Aerial crown-view tile of a tropical tree (Barro Colorado Island, Panama), acquired 20250915:
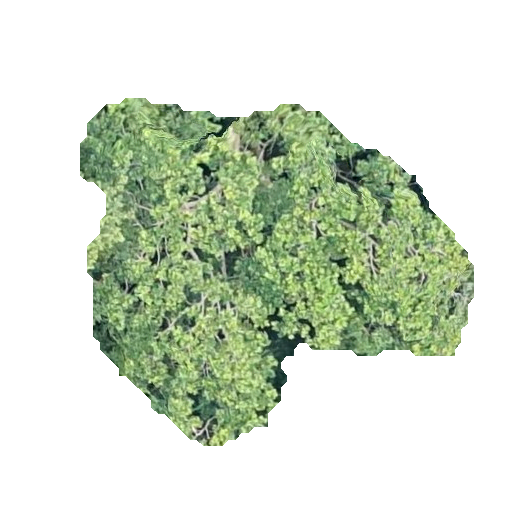
Species: Simarouba amara
GBIF accepted scientific name: Simarouba amara
Crown area: 132.539 m²